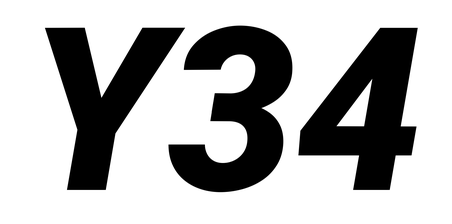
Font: Roboto-Italic_Black_Italic